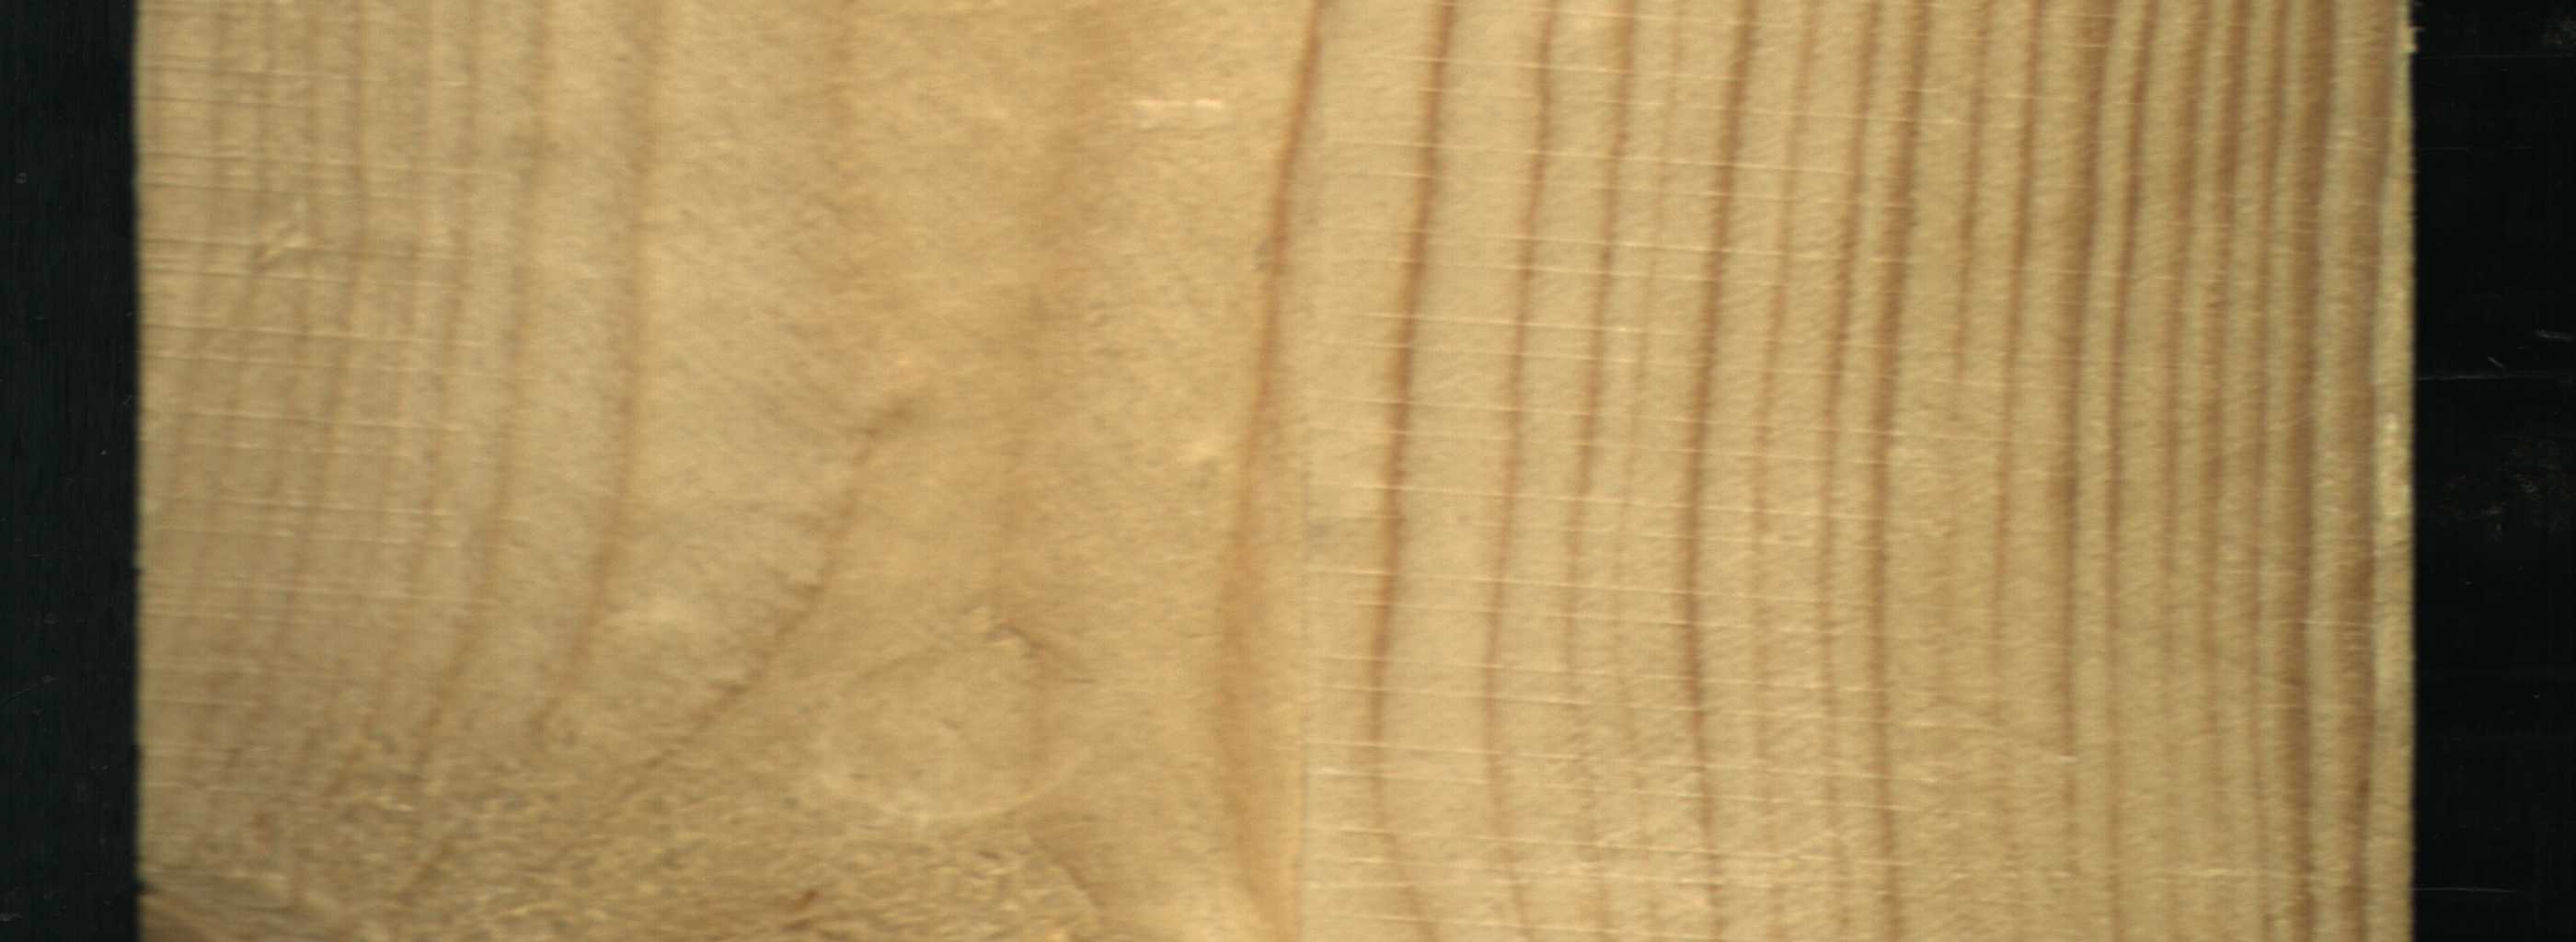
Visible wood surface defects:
Live_Knot